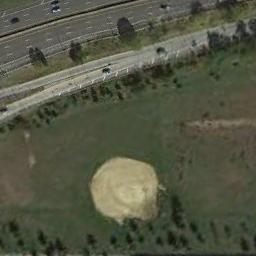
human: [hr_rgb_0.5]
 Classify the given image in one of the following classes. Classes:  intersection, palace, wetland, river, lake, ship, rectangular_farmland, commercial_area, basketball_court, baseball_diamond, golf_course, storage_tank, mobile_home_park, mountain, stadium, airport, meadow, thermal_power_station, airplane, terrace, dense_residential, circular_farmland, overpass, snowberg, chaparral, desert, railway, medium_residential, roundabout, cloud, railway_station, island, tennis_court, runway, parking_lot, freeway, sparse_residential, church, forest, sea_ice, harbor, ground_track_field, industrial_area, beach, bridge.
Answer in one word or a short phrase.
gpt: baseball_diamond